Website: apple
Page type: billing-address
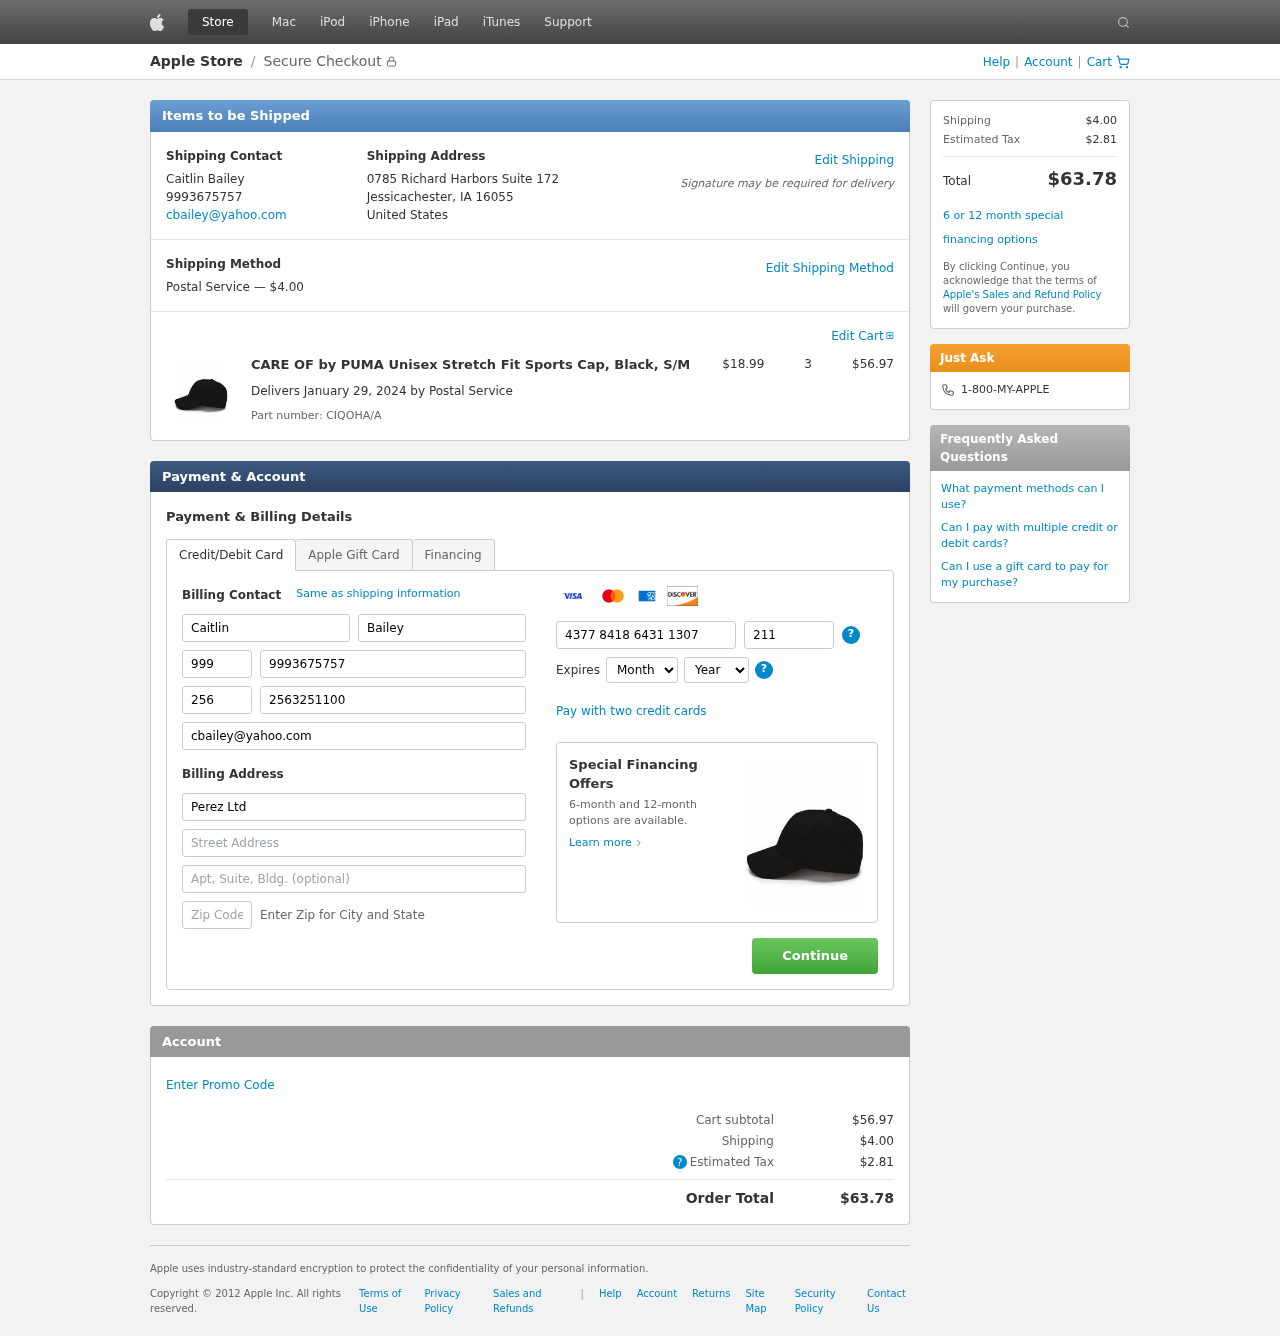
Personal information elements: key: PII_CARD_CVV
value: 211
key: PII_CARD_EXPIRY_MONTH
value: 04
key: PII_CARD_EXPIRY_YEAR
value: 30
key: PII_CARD_NUMBER
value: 4377 8418 6431 1307
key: PII_CITY_STATE_ZIP
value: Jessicachester, IA 16055
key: PII_COMPANY
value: Perez Ltd
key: PII_COUNTRY
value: United States
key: PII_EMAIL
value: cbailey@yahoo.com
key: PII_FIRSTNAME
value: Caitlin
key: PII_FULLNAME
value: Caitlin Bailey
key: PII_LASTNAME
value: Bailey
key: PII_PHONE
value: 9993675757
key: PII_PHONE_ALT
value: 2563251100
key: PII_PHONE_ALT_AREA
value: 256
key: PII_PHONE_AREA
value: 999
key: PII_STREET
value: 0785 Richard Harbors Suite 172
Product elements: key: PRODUCT1_NAME
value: CARE OF by PUMA Unisex Stretch Fit Sports Cap, Black, S/M
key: PRODUCT1_PRICE
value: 18.99
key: PRODUCT1_QUANTITY
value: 3
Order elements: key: ORDER_SHIPPING_COST
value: $4.00
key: ORDER_SUBTOTAL
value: $56.97
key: ORDER_DELIVERY_DATE
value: January 29, 2024
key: ORDER_PART_NUMBER
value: CIQOHA/A
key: ORDER_TAX
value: $2.81
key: ORDER_TOTAL
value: $63.78